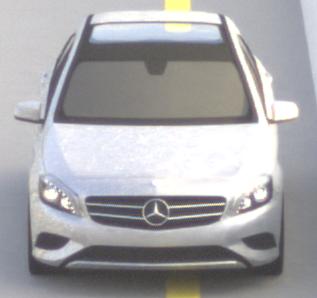
Make: Mercedes-Benz
Model: A 180
Detailed model: A-Class (176)
Model produced from: 2012/09
Model produced until: 2015/07
Doors: 5
Color: white
Road condition: dry road
Daytime: morning or afternoon
Contrast: medium contrast